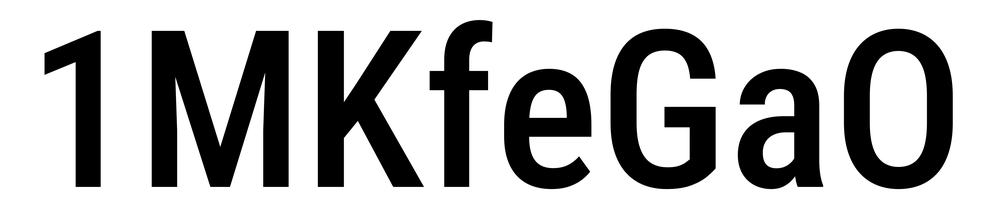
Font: Roboto_Condensed_Medium